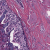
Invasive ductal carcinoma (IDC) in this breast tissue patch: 0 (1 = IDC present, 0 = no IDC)